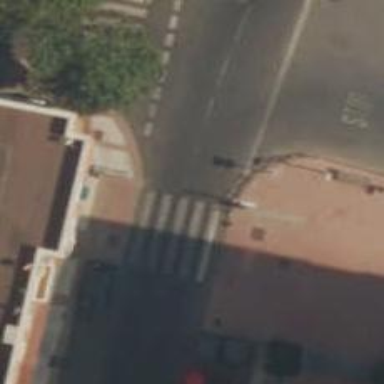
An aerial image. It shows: Uncontrolled zebra crossing on the road.